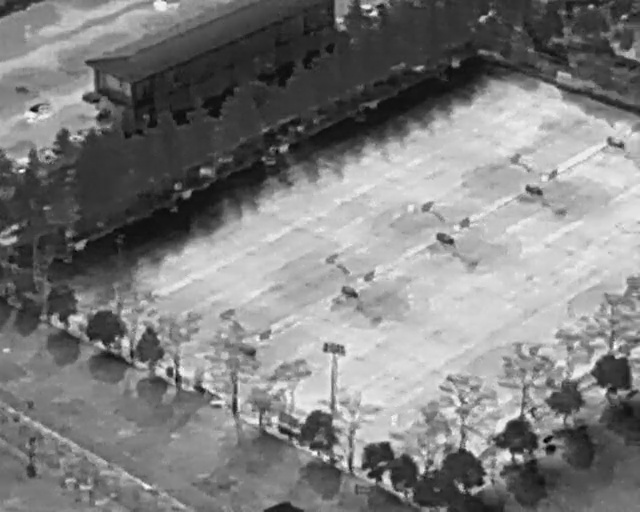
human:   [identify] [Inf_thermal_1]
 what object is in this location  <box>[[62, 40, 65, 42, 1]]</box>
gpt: <ref>1 small person at the center</ref>

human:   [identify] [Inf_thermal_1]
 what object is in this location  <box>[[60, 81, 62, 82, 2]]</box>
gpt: <ref>1 small person at the bottom</ref>

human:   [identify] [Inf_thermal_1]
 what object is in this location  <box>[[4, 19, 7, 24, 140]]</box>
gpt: <ref>1 small car at the top left</ref>